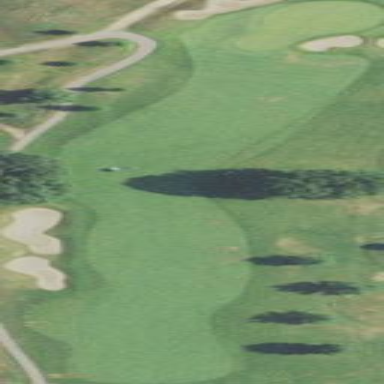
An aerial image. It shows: Grassy area designated as golf fairway.